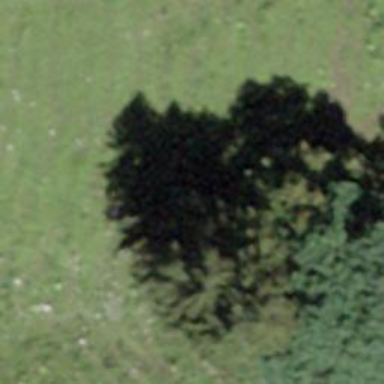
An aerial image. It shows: Needle-leaved tree in nature.